Field crop: maize
Growth stage: 1
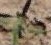
Species: atriplex